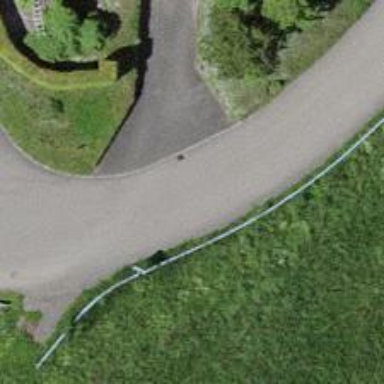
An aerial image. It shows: Smoothly paved residential road.